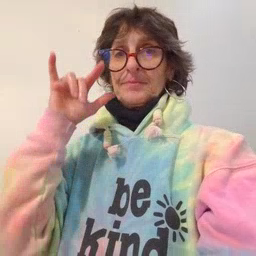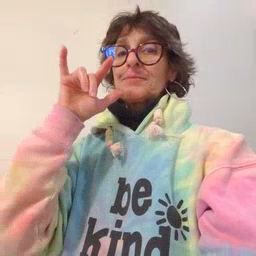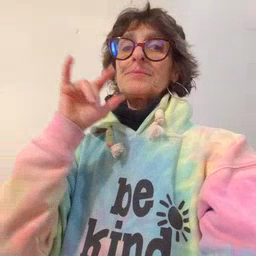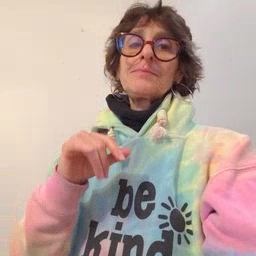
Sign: airplane